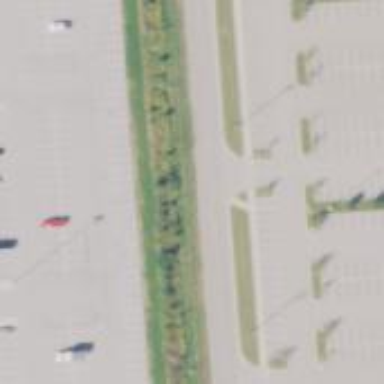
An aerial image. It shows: Parking area.